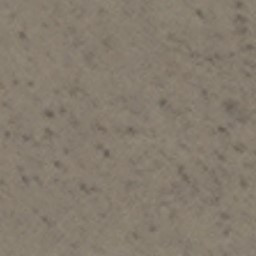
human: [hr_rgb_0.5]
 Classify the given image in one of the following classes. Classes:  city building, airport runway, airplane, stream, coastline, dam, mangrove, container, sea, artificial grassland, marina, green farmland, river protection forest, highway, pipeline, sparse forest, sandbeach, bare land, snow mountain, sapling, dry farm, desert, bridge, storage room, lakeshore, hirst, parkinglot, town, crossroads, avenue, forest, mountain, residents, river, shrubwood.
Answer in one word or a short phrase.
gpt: bare land